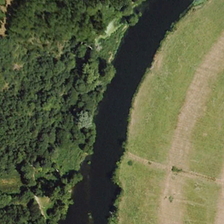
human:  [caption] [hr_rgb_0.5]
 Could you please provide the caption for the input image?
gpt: a large number of trees have been planted on both sides of the river .

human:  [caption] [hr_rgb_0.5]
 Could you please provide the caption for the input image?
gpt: the long river is full of grass .

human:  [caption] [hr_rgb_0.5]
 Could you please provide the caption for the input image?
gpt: a large number of trees have been planted on both sides of the river .

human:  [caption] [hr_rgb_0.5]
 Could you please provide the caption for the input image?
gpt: the long river is full of grass .

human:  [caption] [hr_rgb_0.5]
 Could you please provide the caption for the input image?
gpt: a large number of trees have been planted on both sides of the river .